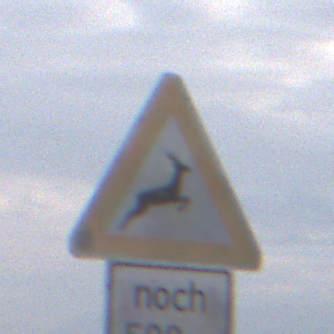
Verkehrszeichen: WildwechselLinks
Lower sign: LaengeEinerStrecke3
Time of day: MorningAfternoon
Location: Outdoor (Nature)
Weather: Overcast
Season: NotSpecified
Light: Natural